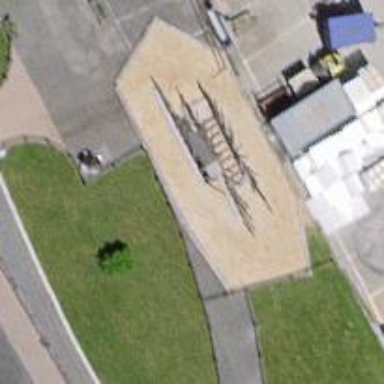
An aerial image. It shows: Playground structure.